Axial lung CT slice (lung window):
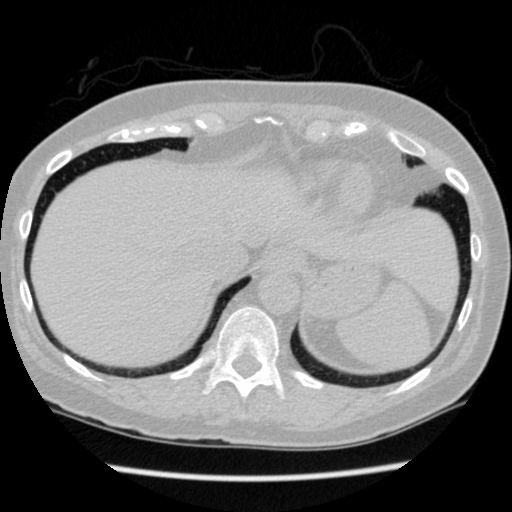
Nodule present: no